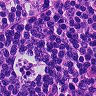
Metastatic tissue present: no